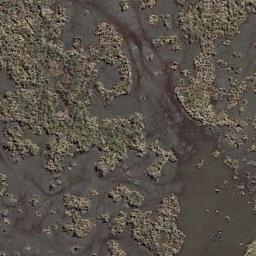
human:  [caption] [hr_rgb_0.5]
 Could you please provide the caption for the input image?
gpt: There are two small lakes in this wetland  , and the rest area is covered by vegetation .

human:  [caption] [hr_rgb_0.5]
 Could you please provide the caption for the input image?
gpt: The wetland consists of bare land, Dry plants and water .

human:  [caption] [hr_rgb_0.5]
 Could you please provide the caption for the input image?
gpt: Brown trivial bare land in the river in a wetland .

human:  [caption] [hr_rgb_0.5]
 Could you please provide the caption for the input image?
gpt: There are many plants in the wetland .

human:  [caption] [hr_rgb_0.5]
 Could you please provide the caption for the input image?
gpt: There are many water areas and some bare land on the wetland .